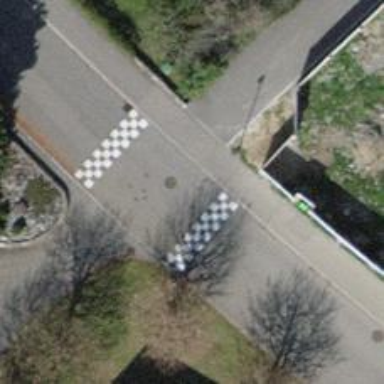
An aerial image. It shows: Unmarked road crossing.